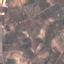
Land use / land cover: PermanentCrop